Here is the envelope spectrum of one vibration snapshot from a rolling-element bearing, with each characteristic fault-frequency family marked on the frequency axis. Based on the visible evidence, which condition applies: normal, inner_race, outer_race, ball?
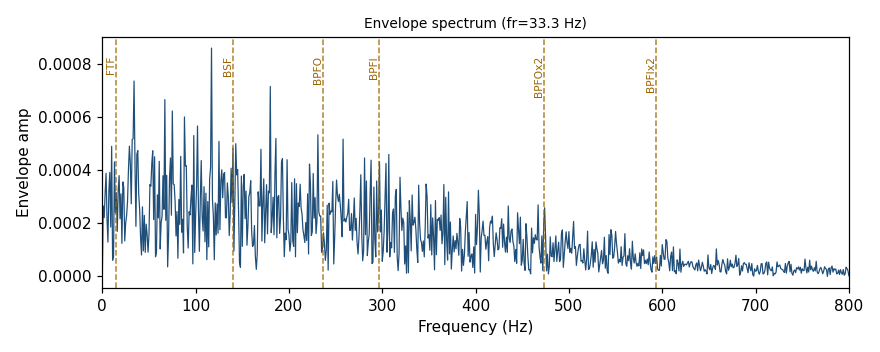
Answer: normal